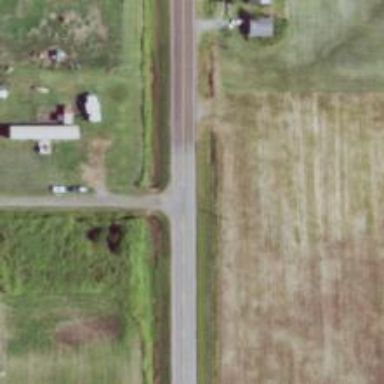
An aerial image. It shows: Secondary road.